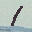
Label: 1